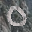
Label: 0